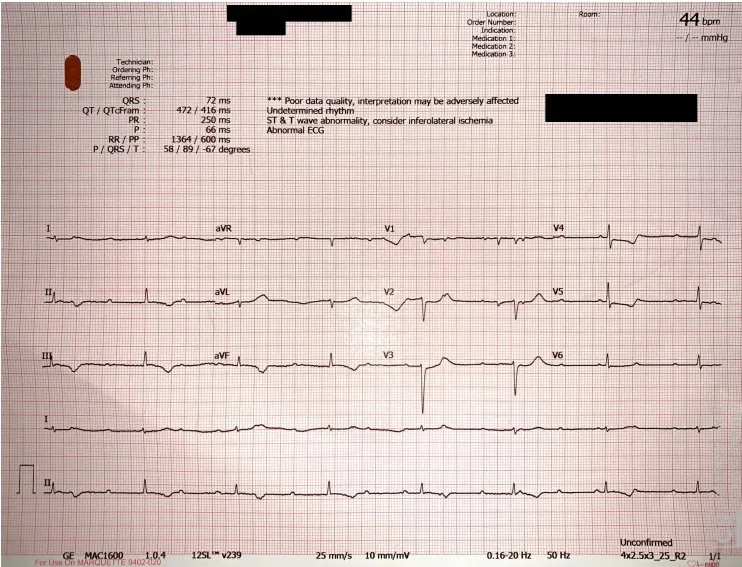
Electrocardiography on the first day of consultation showed complete heart block.
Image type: electrography (ekg)